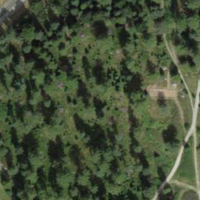
EUNIS habitat code: 43
Species observed at this site:
Chamaenerion angustifolium
Silene dioica